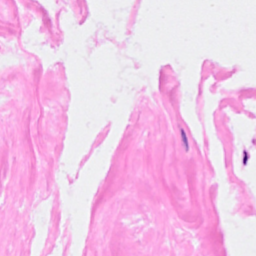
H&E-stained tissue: Breast